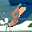
Label: 8